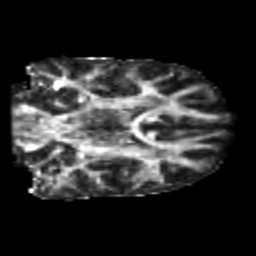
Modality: FA
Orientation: coronal
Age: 24
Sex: male
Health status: healthy
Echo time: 0.074 s